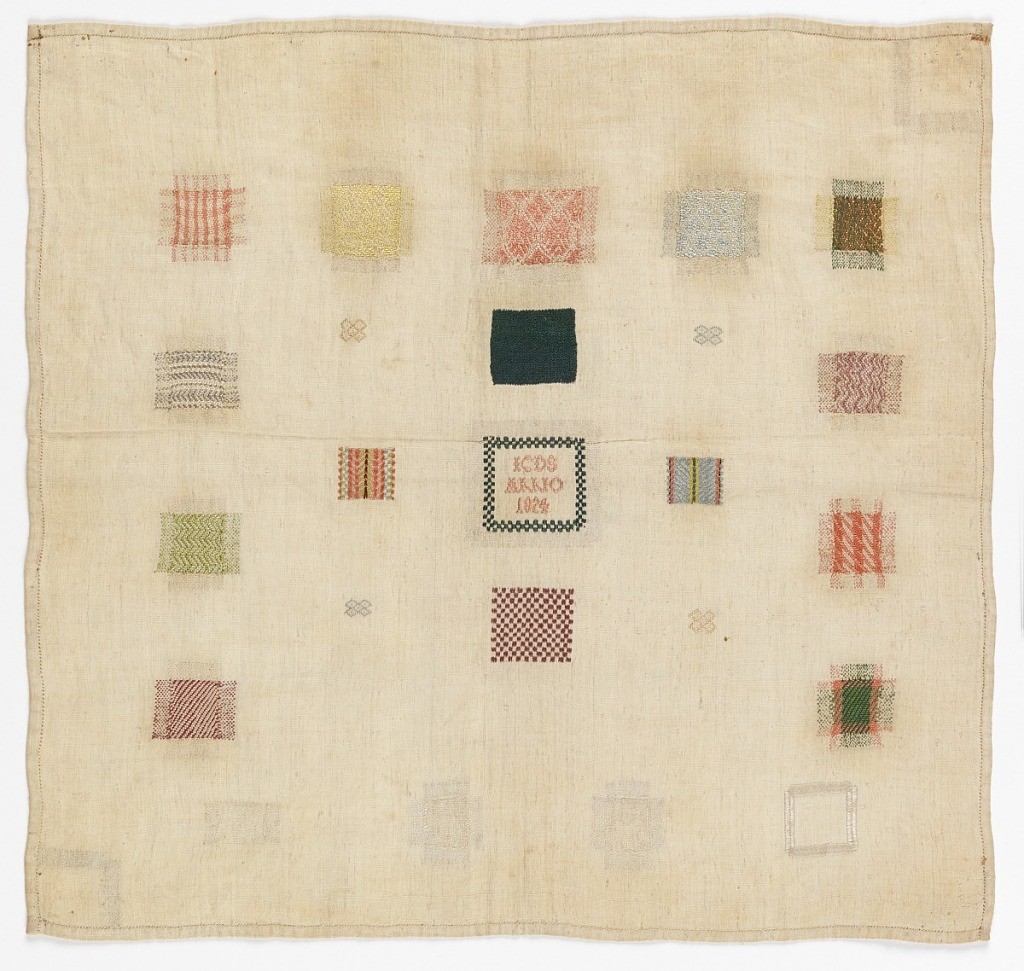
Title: Darning sampler
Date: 1824
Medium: silk and linen embroidery on linen foundation Technique: embroidered in running and satin stitches on plain weave foundation
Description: Fourteen squares of pattern darning, a square of simulated knitting, two insert patches, one with initials and date, two inset corners, and small squares of decorative stitchery.